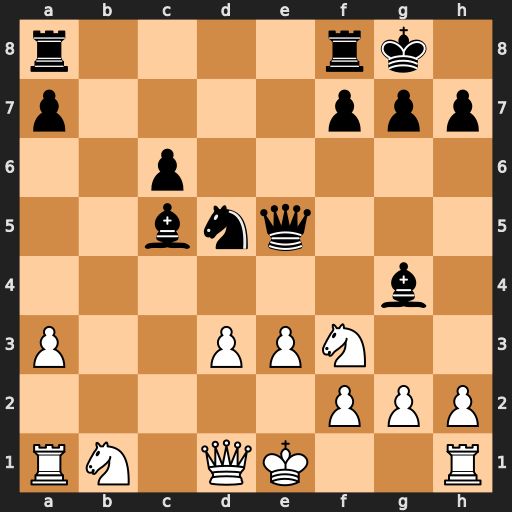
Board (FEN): r4rk1/p4ppp/2p5/2bnq3/6b1/P2PPN2/5PPP/RN1QK2R
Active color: w
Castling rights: KQ
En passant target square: -
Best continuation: Nxe5 Bxd1 Kxd1